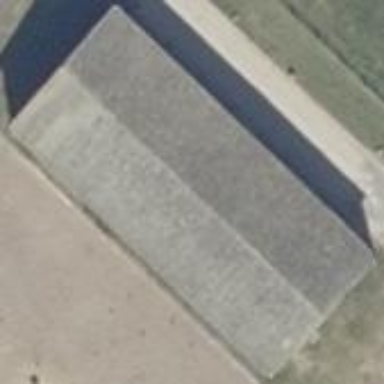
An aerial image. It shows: Gabled roof of grey-colored farm auxiliary building with its roof oriented along the structure.